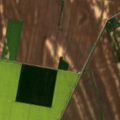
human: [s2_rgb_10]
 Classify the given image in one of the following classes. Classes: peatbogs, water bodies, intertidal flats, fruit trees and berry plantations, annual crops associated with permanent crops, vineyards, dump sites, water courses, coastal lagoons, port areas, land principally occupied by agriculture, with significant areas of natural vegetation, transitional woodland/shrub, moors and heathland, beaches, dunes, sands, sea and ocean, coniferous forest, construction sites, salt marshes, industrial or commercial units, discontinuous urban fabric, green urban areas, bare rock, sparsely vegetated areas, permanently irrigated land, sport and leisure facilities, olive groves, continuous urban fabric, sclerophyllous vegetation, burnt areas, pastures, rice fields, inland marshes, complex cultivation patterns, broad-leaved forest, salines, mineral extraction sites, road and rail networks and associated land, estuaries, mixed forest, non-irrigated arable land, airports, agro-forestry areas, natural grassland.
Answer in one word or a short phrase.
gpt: non-irrigated arable land